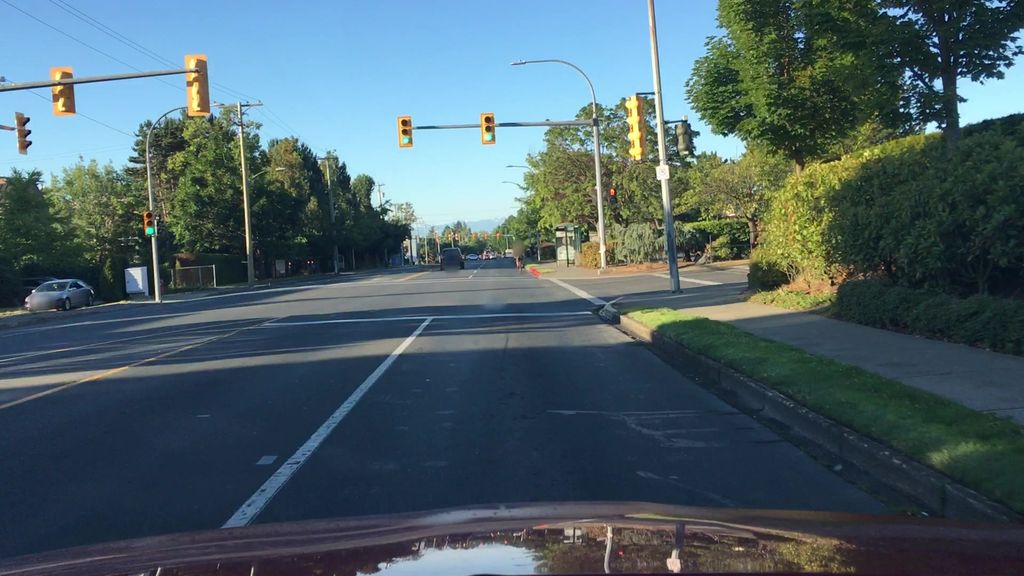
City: victoria